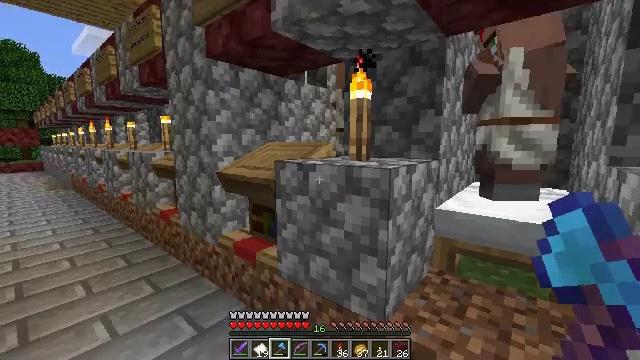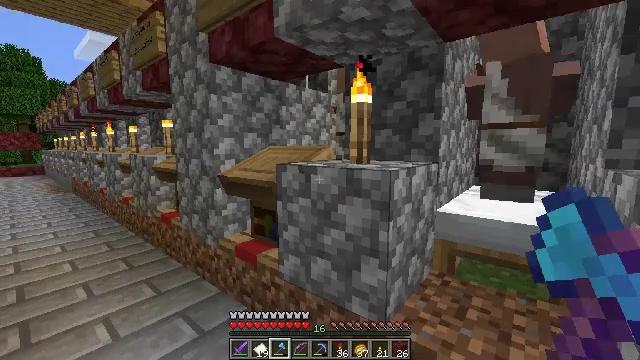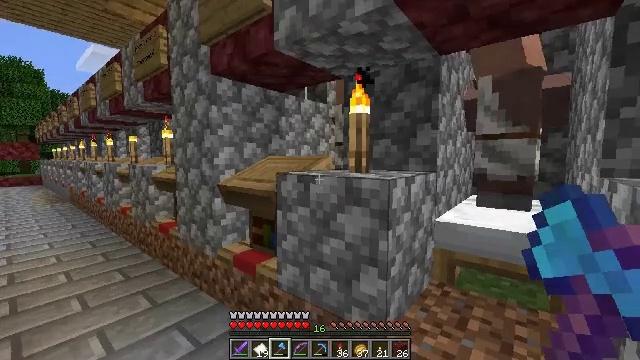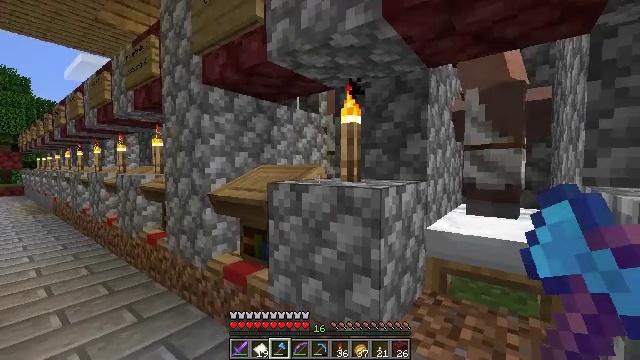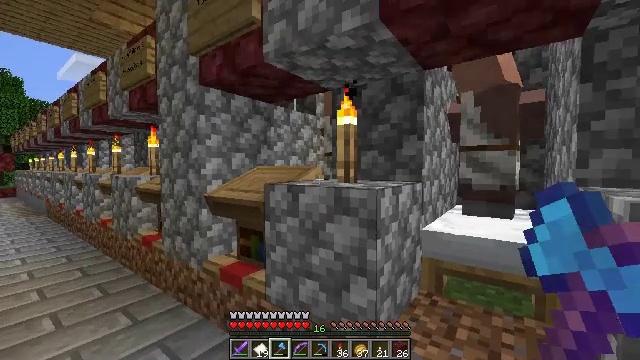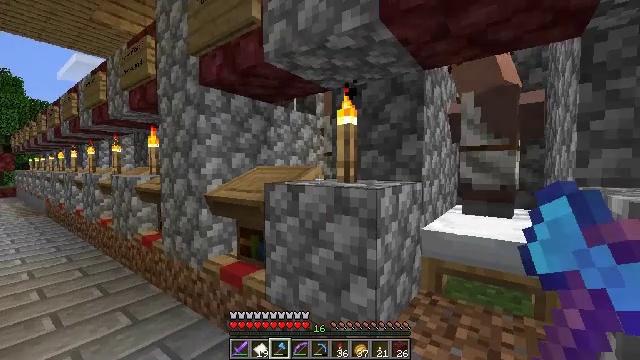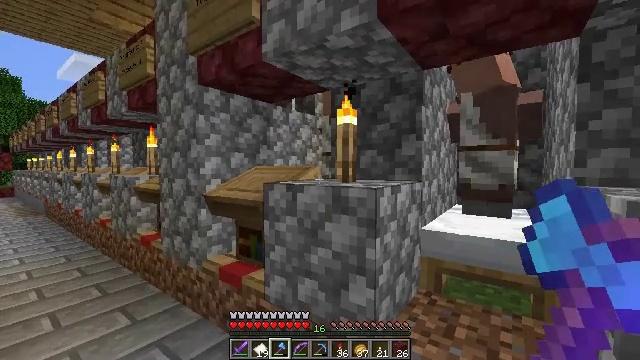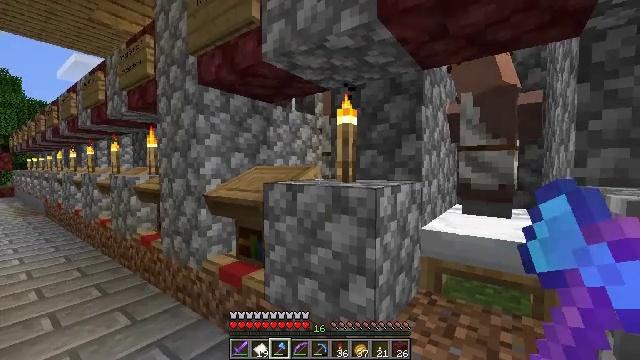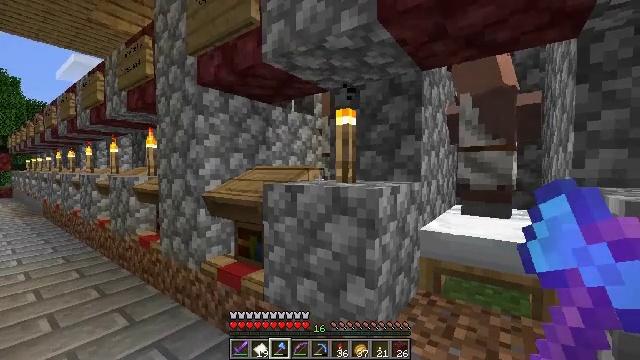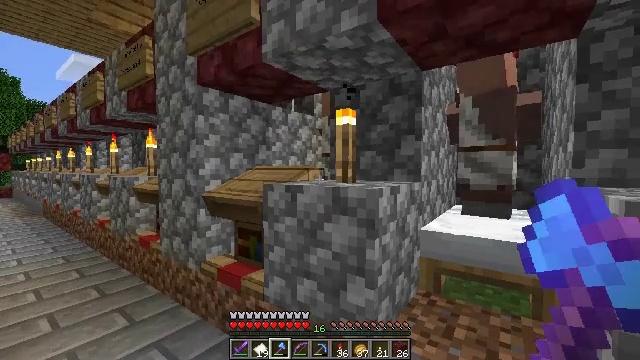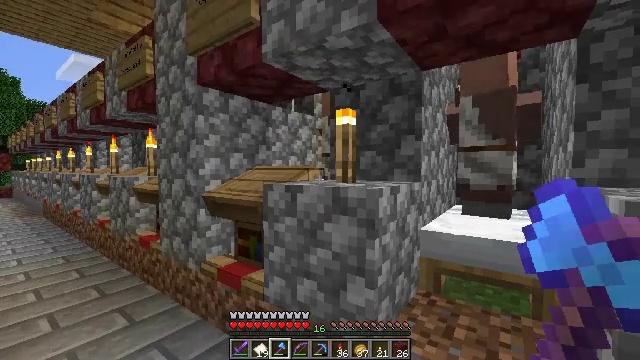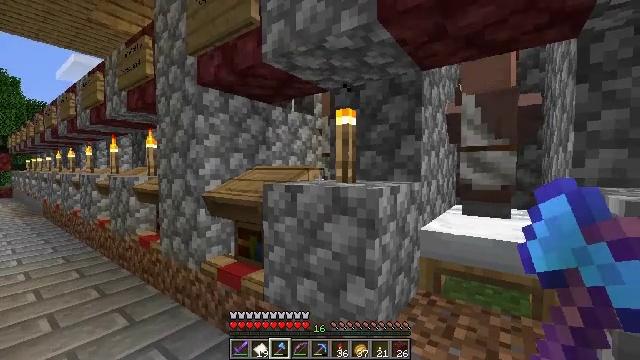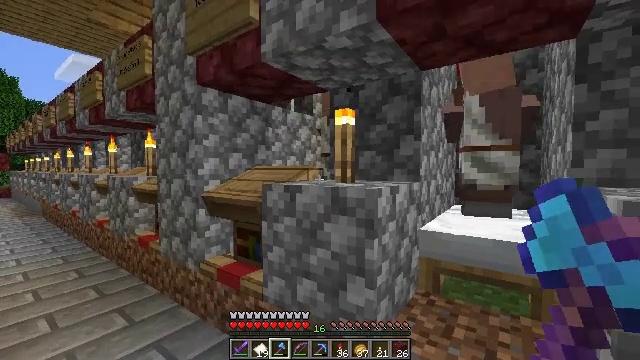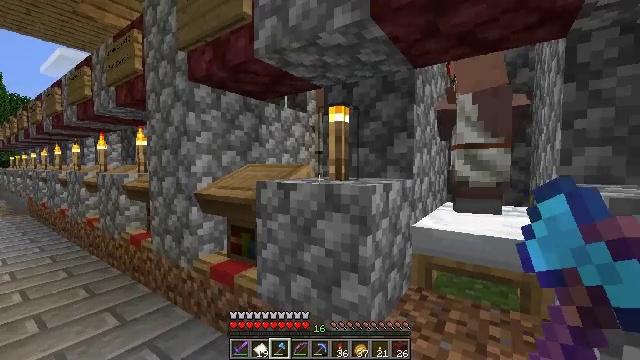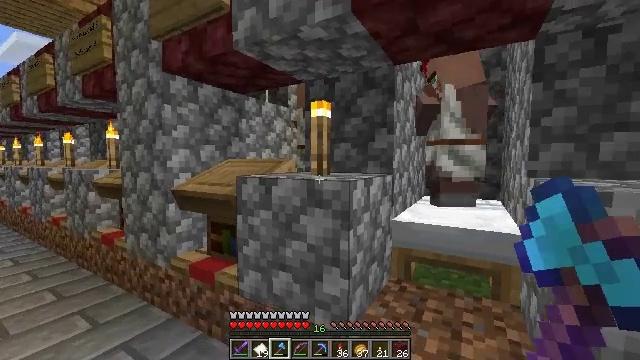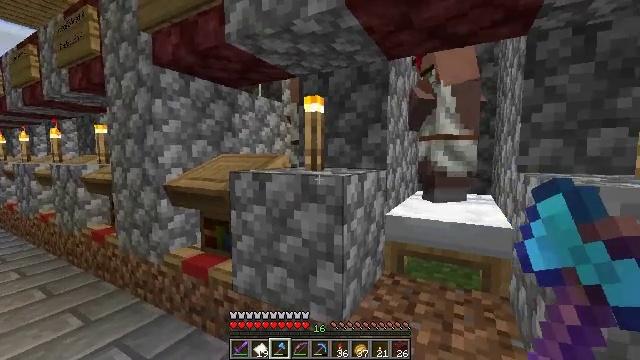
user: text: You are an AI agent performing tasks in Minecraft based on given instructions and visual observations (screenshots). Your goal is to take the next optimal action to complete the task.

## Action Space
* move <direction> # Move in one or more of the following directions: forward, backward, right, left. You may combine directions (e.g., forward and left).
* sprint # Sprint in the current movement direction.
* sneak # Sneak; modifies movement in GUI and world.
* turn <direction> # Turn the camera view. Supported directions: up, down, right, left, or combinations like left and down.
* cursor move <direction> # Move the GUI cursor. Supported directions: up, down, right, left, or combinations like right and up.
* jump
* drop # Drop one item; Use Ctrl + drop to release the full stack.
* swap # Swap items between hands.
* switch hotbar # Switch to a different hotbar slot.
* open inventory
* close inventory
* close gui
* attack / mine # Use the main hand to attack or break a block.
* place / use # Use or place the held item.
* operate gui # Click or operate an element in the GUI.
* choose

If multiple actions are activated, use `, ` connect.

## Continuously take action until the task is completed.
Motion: motion action
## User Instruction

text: Break the iron door.
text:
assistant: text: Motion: no_op
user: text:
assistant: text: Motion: turn up
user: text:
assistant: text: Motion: turn right and up
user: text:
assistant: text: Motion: no_op
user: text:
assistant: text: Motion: no_op
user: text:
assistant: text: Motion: no_op
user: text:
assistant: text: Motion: no_op
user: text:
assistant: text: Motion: no_op
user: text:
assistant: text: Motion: no_op
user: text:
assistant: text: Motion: no_op
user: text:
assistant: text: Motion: no_op
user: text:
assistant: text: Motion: no_op
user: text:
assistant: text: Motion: turn right
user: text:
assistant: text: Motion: turn right and down
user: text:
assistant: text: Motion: turn right and down
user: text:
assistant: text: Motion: turn left and down
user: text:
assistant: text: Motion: turn left and down
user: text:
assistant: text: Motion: turn left and down
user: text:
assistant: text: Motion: turn left
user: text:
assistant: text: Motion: move forward, turn left
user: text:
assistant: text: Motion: move forward, turn left
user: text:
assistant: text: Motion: move forward, turn left
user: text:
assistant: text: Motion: move forward, turn left
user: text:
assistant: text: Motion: move forward, turn left
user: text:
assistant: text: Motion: move forward, turn left
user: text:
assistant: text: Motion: move forward
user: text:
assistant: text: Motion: move forward, turn left
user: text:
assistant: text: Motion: move forward, turn left
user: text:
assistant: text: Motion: move forward
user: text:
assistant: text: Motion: move forward, turn left